Question: I have a table like below :

and using below way to calculate result as array
'''
while($Br_ROWS = mysql_fetch_assoc($Bracket_Query)){
$Bracket_Result[] = $Br_ROWS;
}
'''
Array result like below :
'''
Array
(
[0] => Array
(
[Guid] => 1
[Tournament] => 1
[Position] => A1-1
[Player] => 123
[Team] =>
)
[1] => Array
(
[Guid] => 2
[Tournament] => 1
[Position] => A2-1
[Player] => 325
[Team] =>
)
[2] => Array
(
[Guid] => 3
[Tournament] => 1
[Position] => B2-1
[Player] => 325
[Team] =>
)
[3] => Array
(
[Guid] => 4
[Tournament] => 1
[Position] => A1-2
[Player] => 235
[Team] =>
)
)
'''
I Try but don't know how to do it .
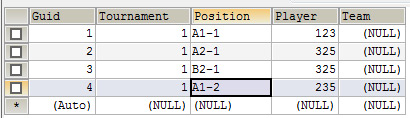
Answer: Simply with 'foreach'
'''
foreach ($Bracket_Result as $row)
{
if ($row['Position'] == "A1-2") {
echo "I found you:".$row['Player'];
}
}
'''
Or you can create a function that return player:
'''
function getPlayerbyPosition($players, $position)
{
foreach ($players as $player)
{
if ($player['Position'] == $position) {
return $player;
}
}
}
$result = getPlayerbyPosition($Bracket_Result, "A1-2");
var_dump($result);
'''